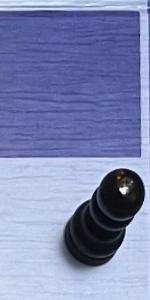
Label: Pawn_Black